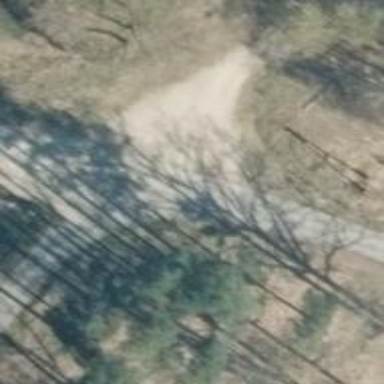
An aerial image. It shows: Paved residential road.